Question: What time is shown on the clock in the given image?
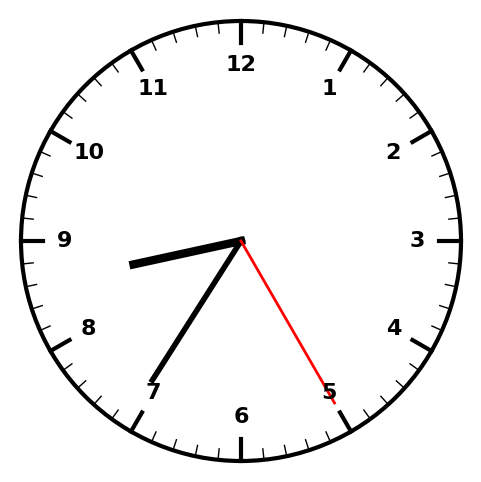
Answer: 08:35:25